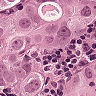
Metastatic tissue present: yes